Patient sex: M
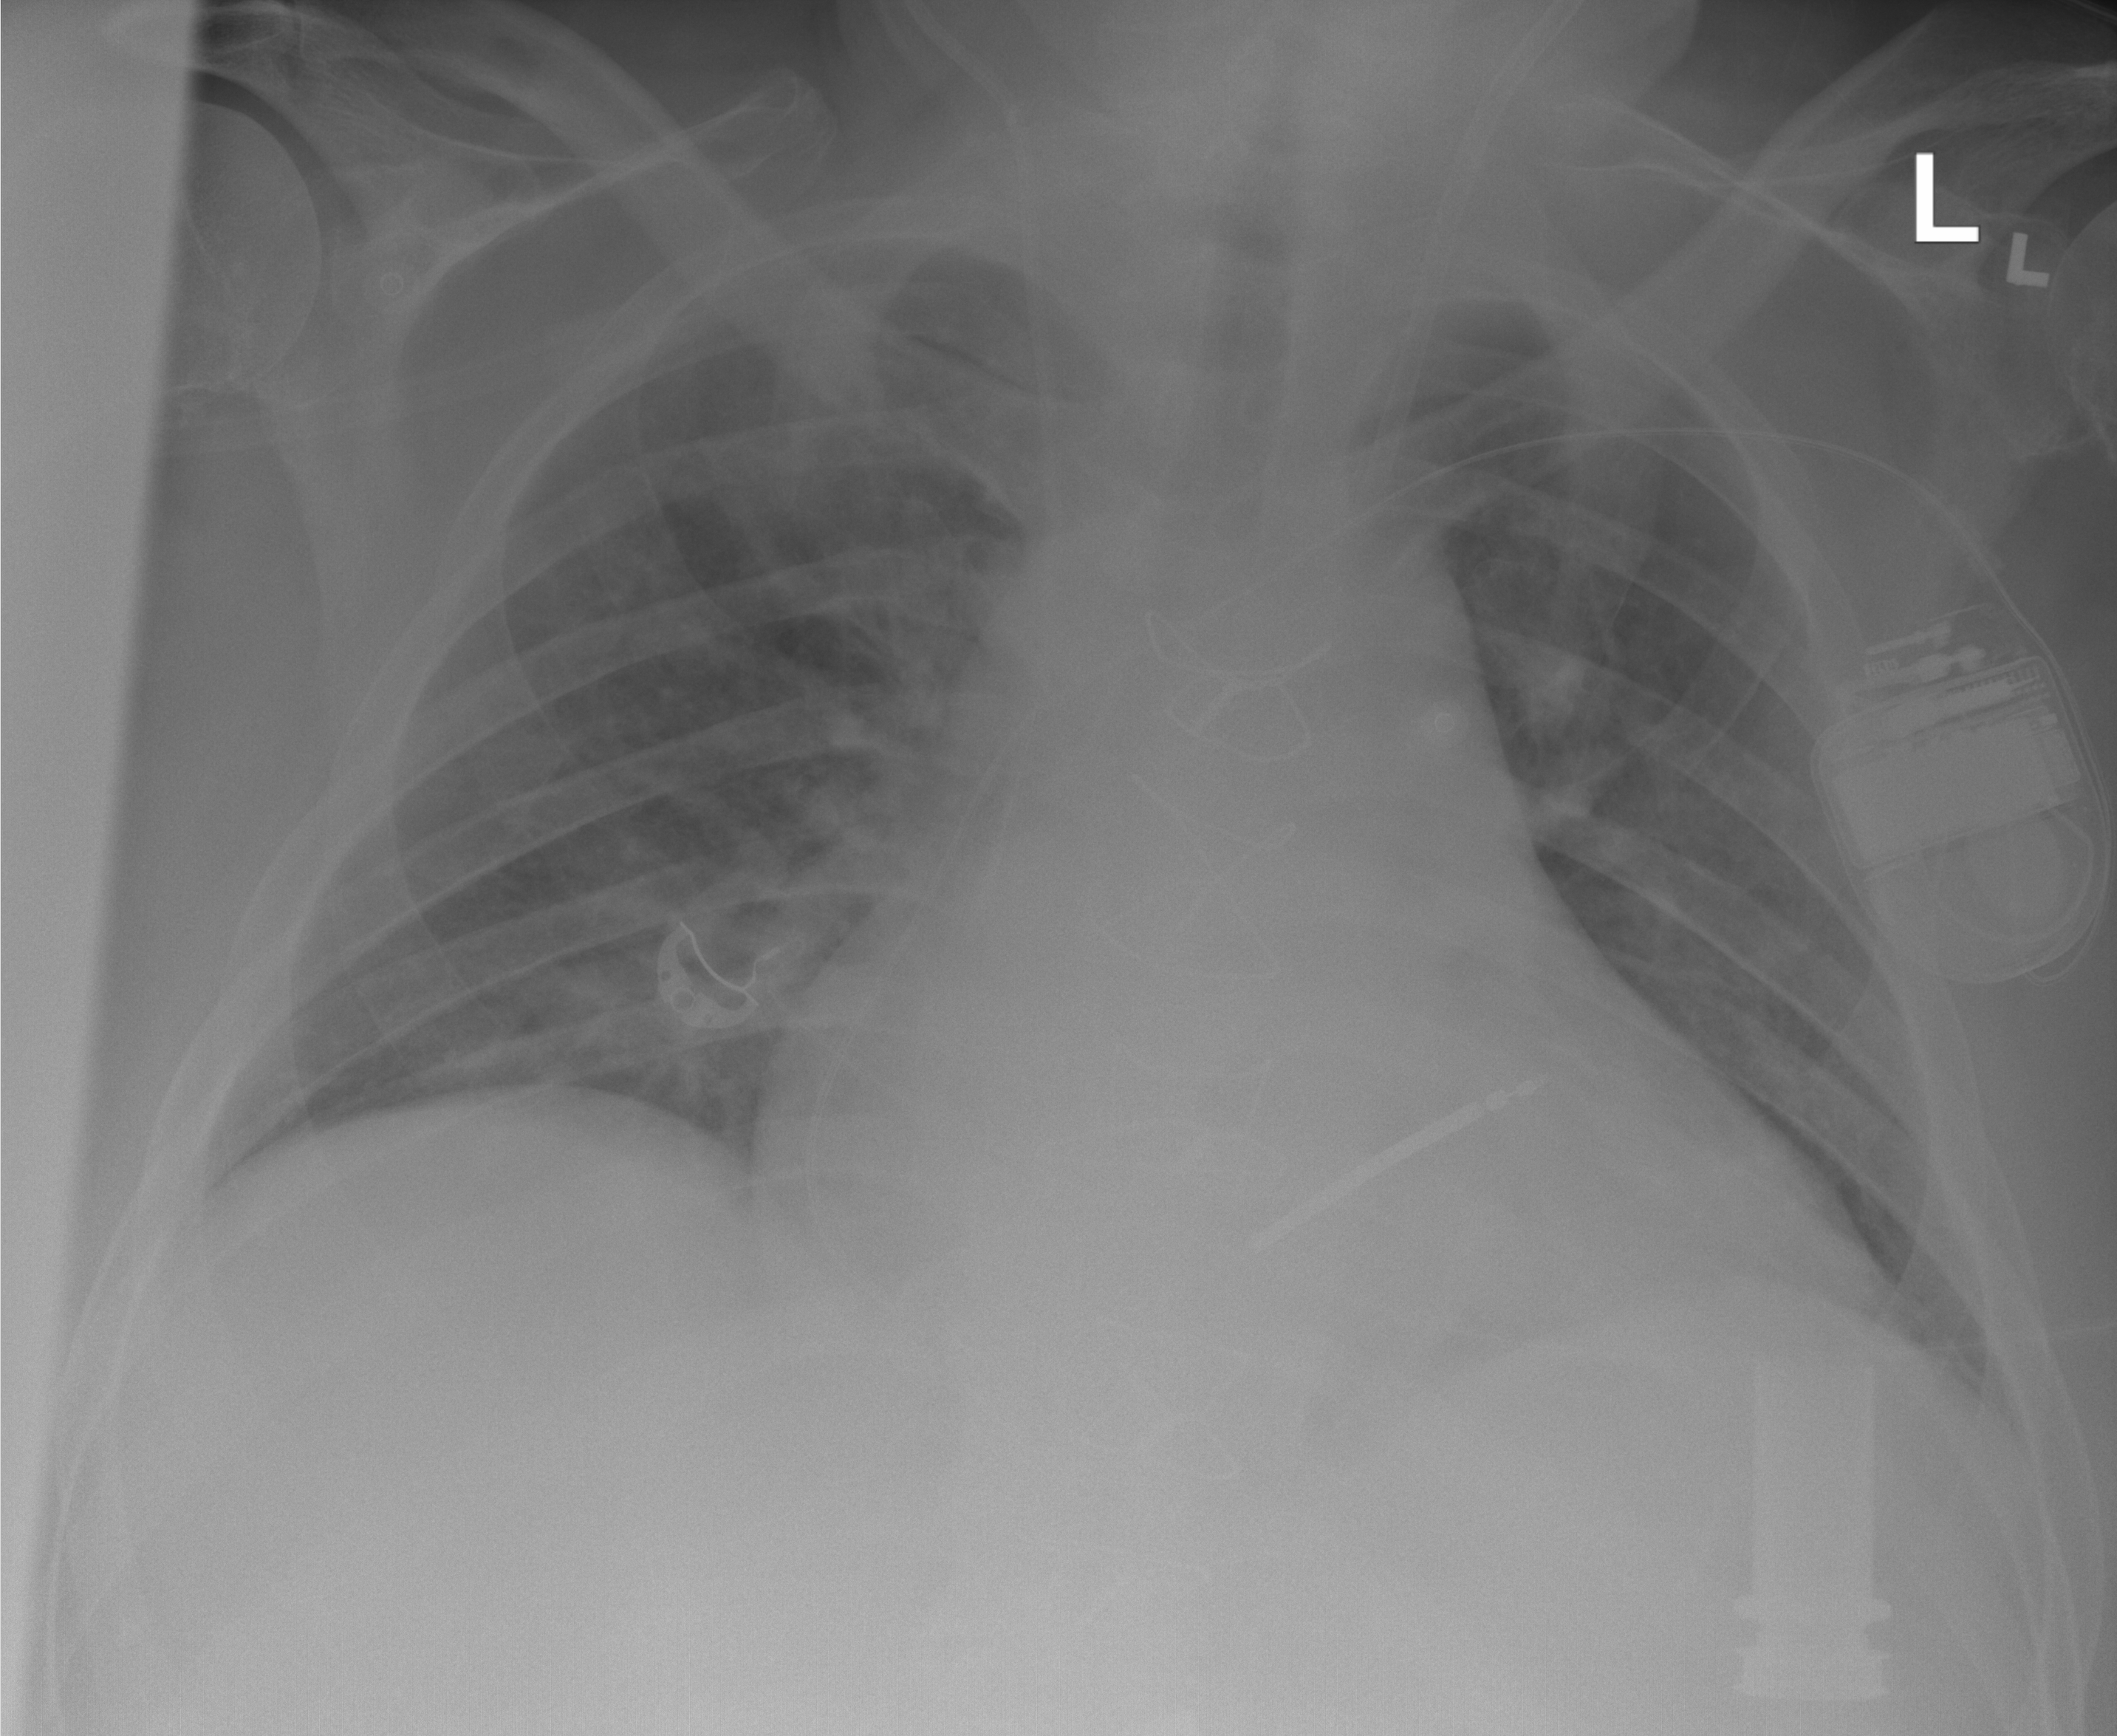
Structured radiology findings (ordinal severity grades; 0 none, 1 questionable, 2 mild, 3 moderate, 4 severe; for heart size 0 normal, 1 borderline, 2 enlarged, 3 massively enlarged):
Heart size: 2
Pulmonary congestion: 2
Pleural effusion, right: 0
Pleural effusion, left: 0
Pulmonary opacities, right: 1
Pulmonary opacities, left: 2
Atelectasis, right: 0
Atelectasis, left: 1